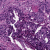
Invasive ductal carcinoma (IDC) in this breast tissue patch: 1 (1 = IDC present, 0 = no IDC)